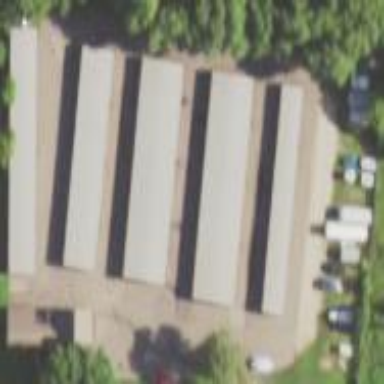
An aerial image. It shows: Storage rental shop.